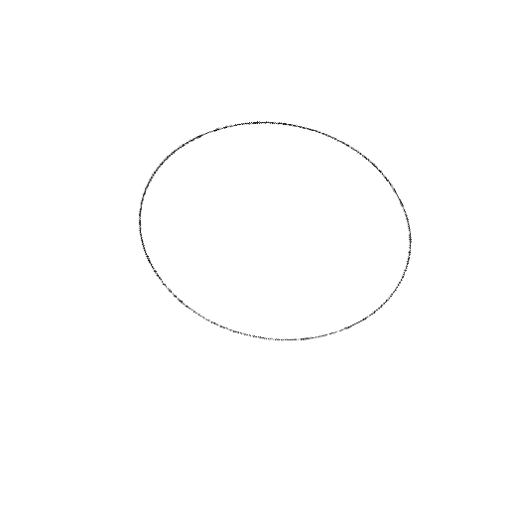
Crossing number: 0